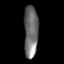
Tissue: lung
Cell type: Endothelial cells
Senescence score: 0.1886
Nuclear area (px): 718
Mean DAPI intensity: 110.861